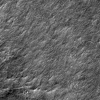
Atmospheric dust classification: not_dusty